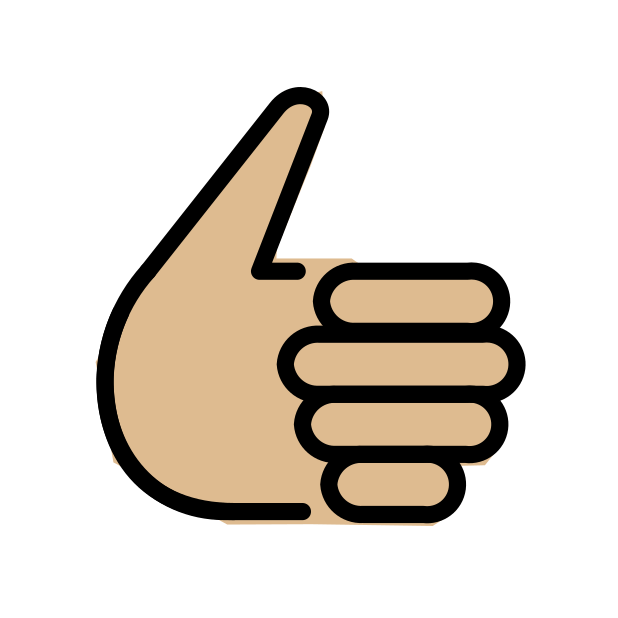
thumbs up: medium-light skin tone